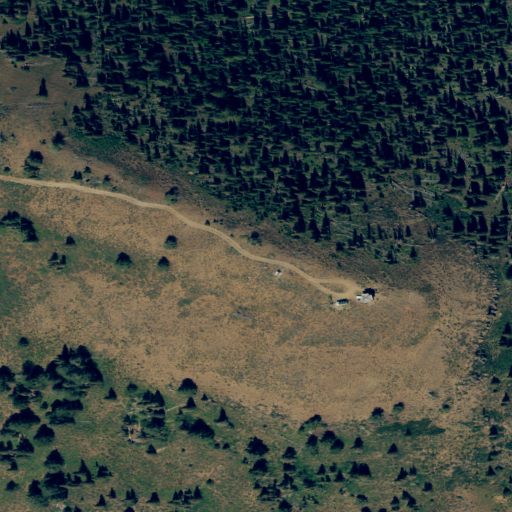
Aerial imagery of mountain in Oregon named Summit Point containing evergreen forest, shrub, and grassland